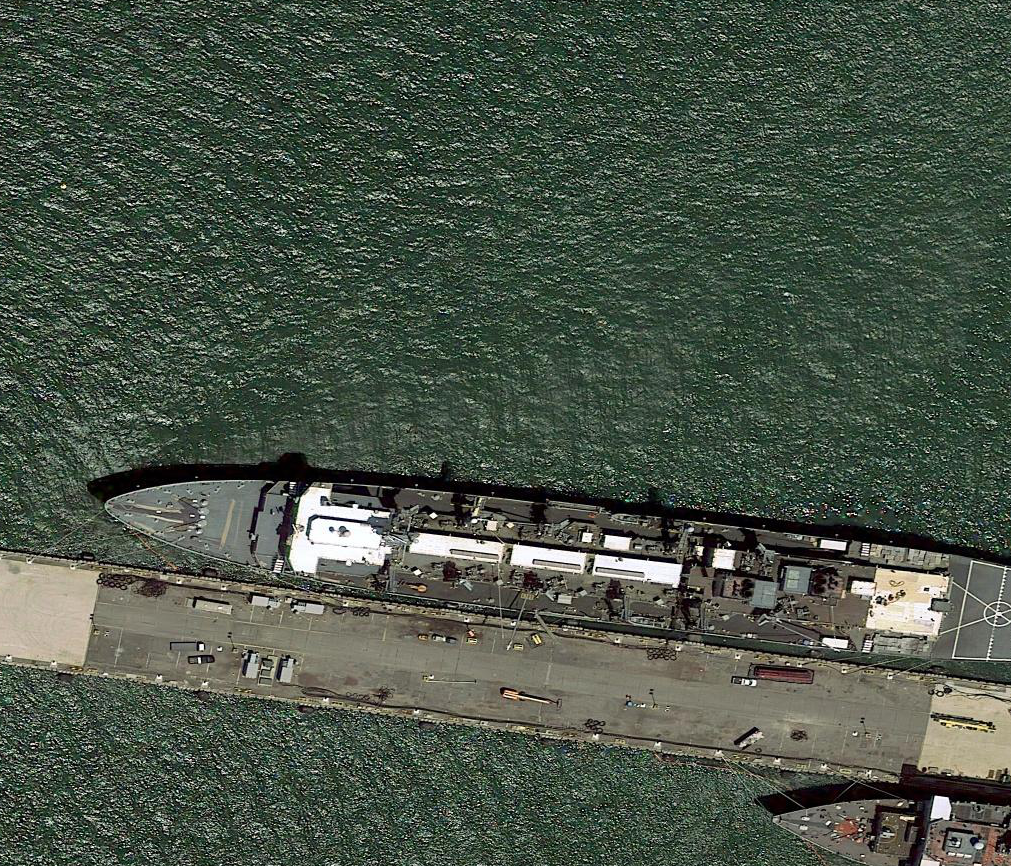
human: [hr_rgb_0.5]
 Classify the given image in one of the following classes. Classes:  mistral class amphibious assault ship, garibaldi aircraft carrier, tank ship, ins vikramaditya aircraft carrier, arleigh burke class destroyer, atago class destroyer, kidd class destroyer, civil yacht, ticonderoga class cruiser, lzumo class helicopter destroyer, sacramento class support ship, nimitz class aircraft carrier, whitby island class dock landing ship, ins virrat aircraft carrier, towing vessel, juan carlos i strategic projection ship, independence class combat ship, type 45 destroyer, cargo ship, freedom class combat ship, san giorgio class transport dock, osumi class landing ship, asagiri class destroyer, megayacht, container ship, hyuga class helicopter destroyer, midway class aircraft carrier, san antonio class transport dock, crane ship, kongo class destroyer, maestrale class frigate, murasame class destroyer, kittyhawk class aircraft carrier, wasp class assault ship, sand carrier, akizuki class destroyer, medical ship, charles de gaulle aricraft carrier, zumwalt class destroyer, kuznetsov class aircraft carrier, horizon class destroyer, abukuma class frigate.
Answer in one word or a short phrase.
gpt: Sacramento class support ship